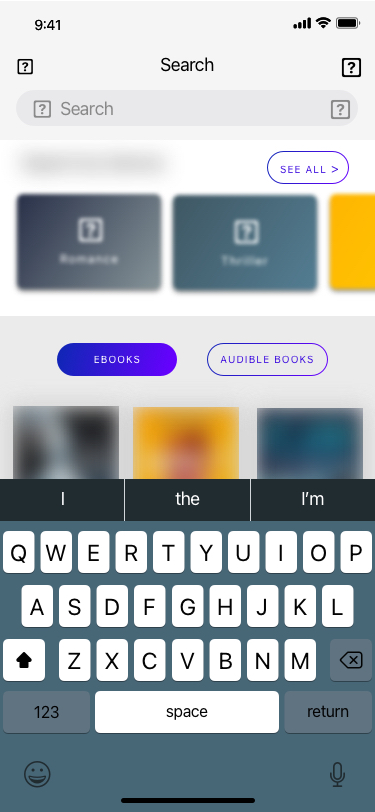
Text in this UI design:
EBOOKS
History
Thriller

Romance

Search by Genres
SEE ALL >
AUDIBLE BOOKS